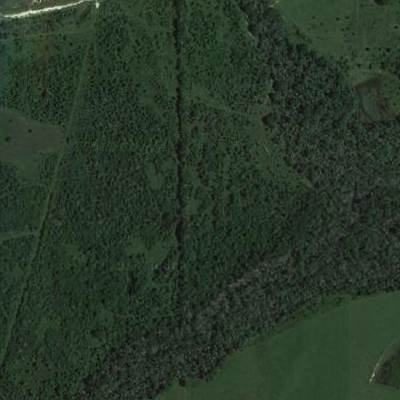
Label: eForest